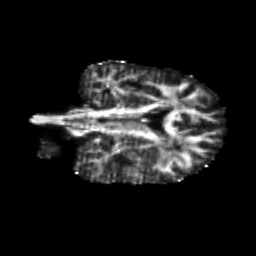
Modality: FA
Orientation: coronal
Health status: ill
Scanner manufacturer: siemens
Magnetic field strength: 3 T
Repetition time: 13.7 s
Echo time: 0.098 s